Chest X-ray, PA view. Patient: 30 years old, sex M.
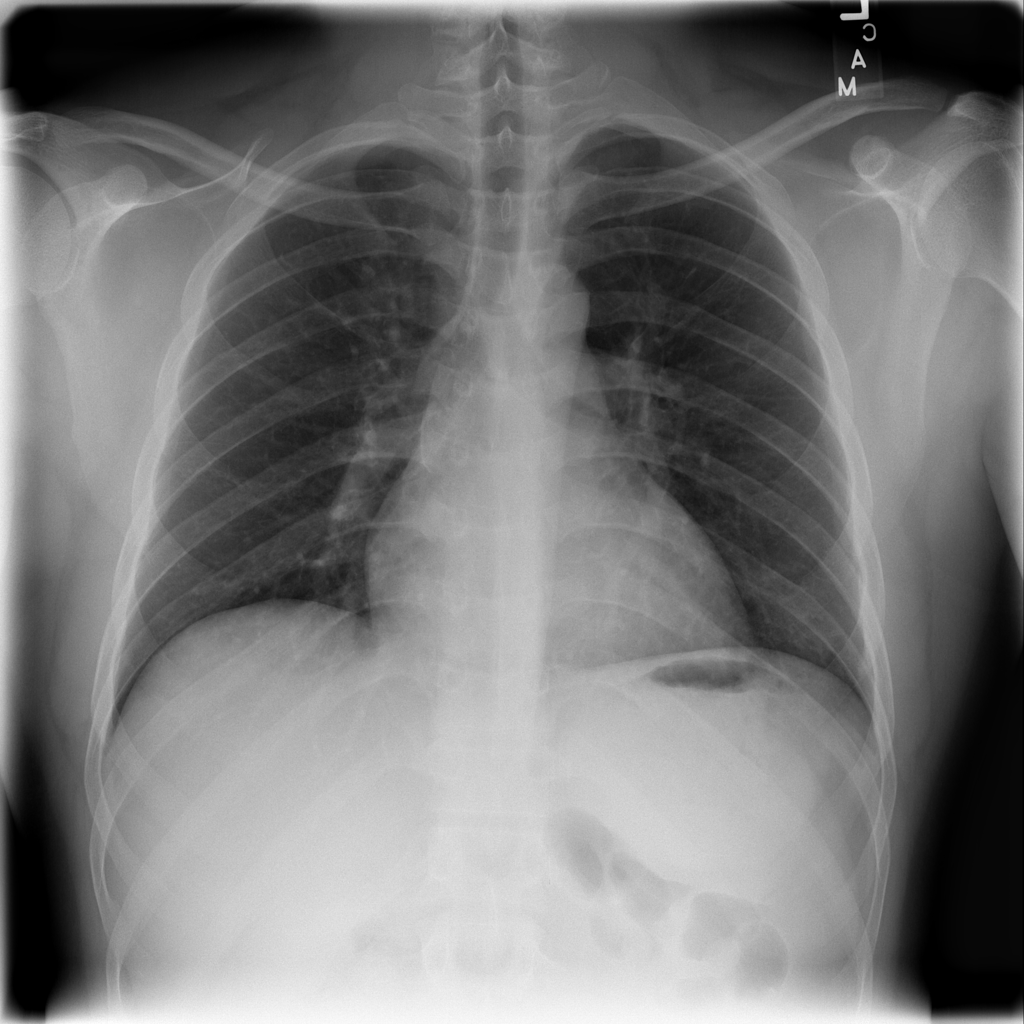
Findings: No Finding